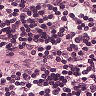
Metastatic tissue present: no